【题型】证明题　【知识点】立体几何　【难度】easy
如图，在以$A,B,C,D,E,F$为顶点的五面体中，四边形$ABCD$与四边形$CDEF$均为等腰梯形，$AB\parallel CD$，$CD\parallel EF$，$AB=DE=EF=CF=2$，$CD=4$，$AD=BC=\sqrt{10}$，$AE=2\sqrt{3}$，$M$为$CD$的中点.

\noindent (1) 证明：平面$ABCD \perp$平面$CDEF$；

\noindent (2) 设点$N$是$\triangle ADM$内一动点，$\overrightarrow{ND}\cdot\overrightarrow{NM}=0$，当线段$AN$的长最小时，求直线$EN$与直线$BF$所成角的余弦值.
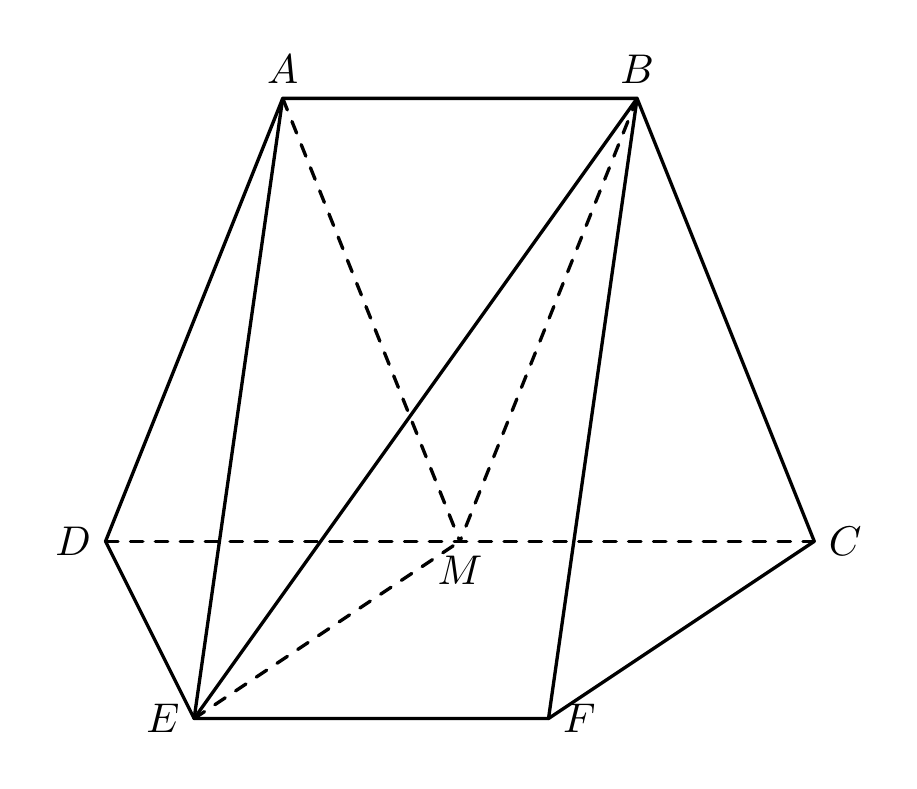
【解答】
【解】（1）取$DM$的中点为$O$，连接$OA$，$OE$，\\
由
$\triangle EMD$是边长为$2$的等边三角形，$\triangle ADM$是以$AD=AM=BC=\sqrt{10}$的等腰三角形，\\
所以
$OE \perp DM$，$OA \perp DM$，$OD=\frac{1}{2}DM=1$，$DE=2$，\\
所以
$OA=\sqrt{AD^2-OD^2}=3$，$OE=\sqrt{DE^2-OD^2}=\sqrt{3}$，所以$AO^2+OE^2=AE^2$，\\
所以
$OA \perp OE$，$OE \cap DM=O$，$OE \subset$平面$CDEF$，$DM \subset$平面$CDEF$，\\
所以
$OA \perp$平面$CDEF$，又$OA \subset$平面$ABCD$，所以平面$ABCD \perp$平面$CDEF$
；

\vspace{0.3cm}

\noindent （2）以$O$为坐标原点，分别以$OE$，$OC$，$OA$为$x$，$y$，$z$
轴建立如图所示的空间直角坐标系，

\noindent 所以$A(0,0,3)$，$E(\sqrt{3},0,0)$，$M(0,1,0)$，$B(0,2,3)$，$F(\sqrt{3},2,0)$，\\
当点
$N$是$\triangle ADM$内一动点，且$\overrightarrow{ND}\cdot\overrightarrow{NM}=0$，则点$N$在以$DM$为直径的圆上，\\
当线段
$AN$的长最小时，点$N$在$AO$与圆的交点处，所以$N(0,0,1)$，\\
所以
$\overrightarrow{EN}=(-\sqrt{3},0,1)$，$\overrightarrow{BF}=(\sqrt{3},0,-3)$，\\
设直线
$EN$与直线$BF$所成角为$\theta$，\\
所以
$\cos\theta = |\cos\langle\overrightarrow{EN},\overrightarrow{BF}\rangle| = \frac{|\overrightarrow{EN}\cdot\overrightarrow{BF}|}{|\overrightarrow{EN}||\overrightarrow{BF}|} = \frac{\sqrt{3}}{2}$，\\
所以直线
$EN$与直线$BF$所成角的余弦值为$\frac{\sqrt{3}}{2}$
.

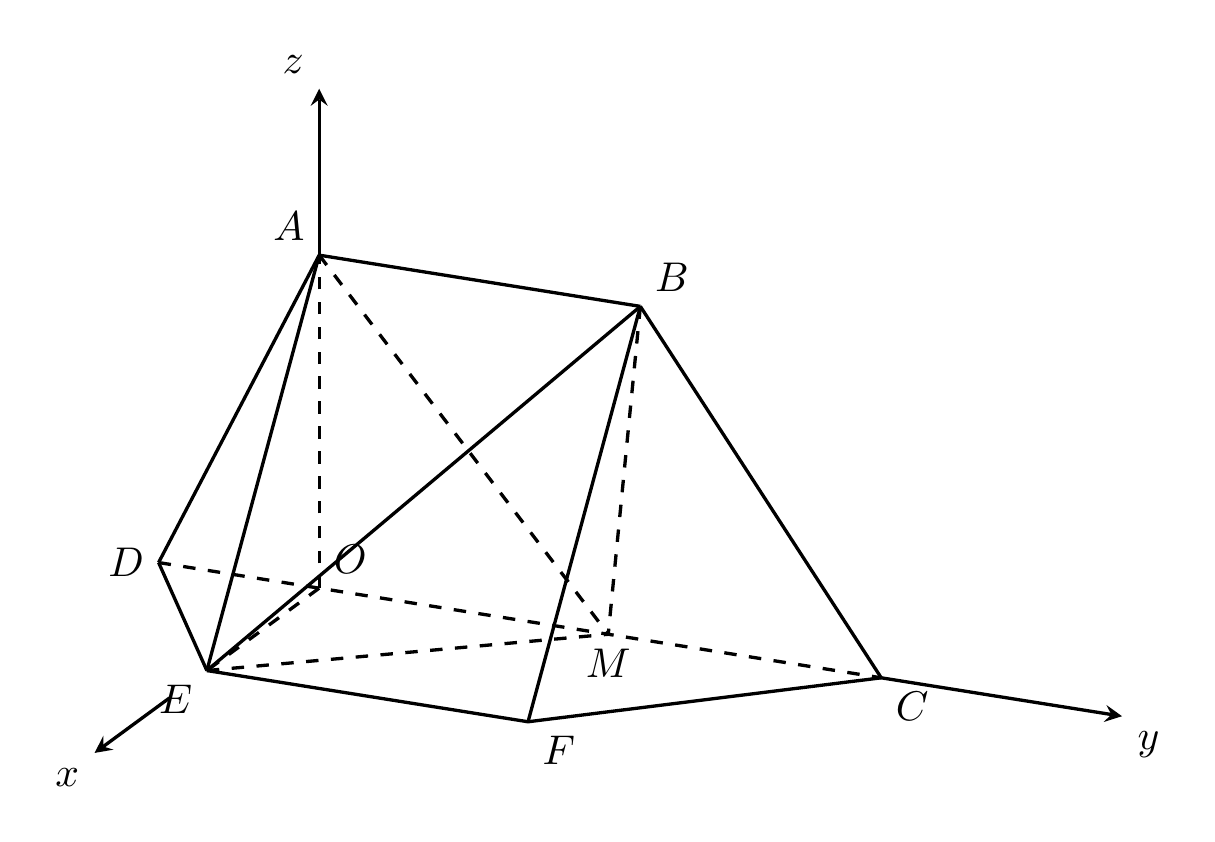